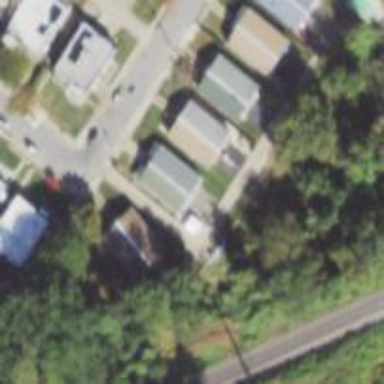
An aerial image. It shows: Alleyway designated as service road.